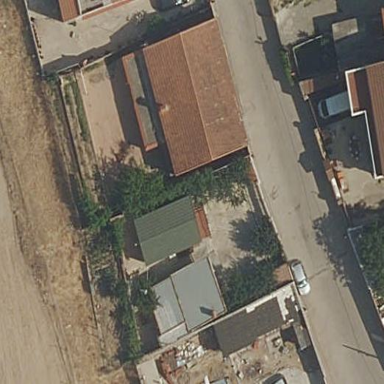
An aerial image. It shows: Residential building.